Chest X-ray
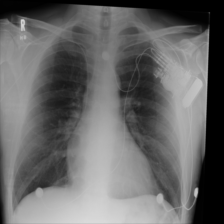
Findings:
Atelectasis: negative
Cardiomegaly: negative
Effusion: negative
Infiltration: negative
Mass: negative
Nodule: negative
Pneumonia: negative
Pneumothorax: negative
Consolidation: negative
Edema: negative
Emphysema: negative
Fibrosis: negative
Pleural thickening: negative
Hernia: negative